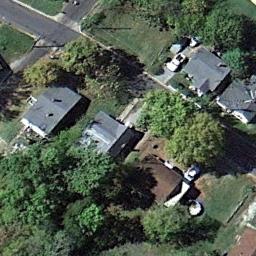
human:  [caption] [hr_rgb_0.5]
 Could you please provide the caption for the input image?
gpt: The medium residential area has some houses and some trees are among these houses .

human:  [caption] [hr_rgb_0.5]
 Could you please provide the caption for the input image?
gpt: The medium residential is on the grass next to some trees and road .

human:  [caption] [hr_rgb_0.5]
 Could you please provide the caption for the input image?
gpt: The houses in the mid-sized residential area are all white .

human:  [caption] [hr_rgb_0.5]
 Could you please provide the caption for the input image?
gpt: There are many trees and buildings in the middle residential area .

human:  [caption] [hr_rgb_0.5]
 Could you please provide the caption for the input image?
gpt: There are some buildings and green trees on the medium residential area .